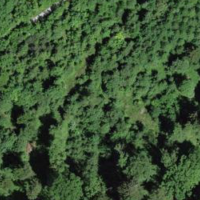
EUNIS habitat code: 43
Species observed at this site:
Lysimachia nemorum